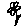
Label: flower